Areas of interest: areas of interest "Home Appliance and Electronics Store"
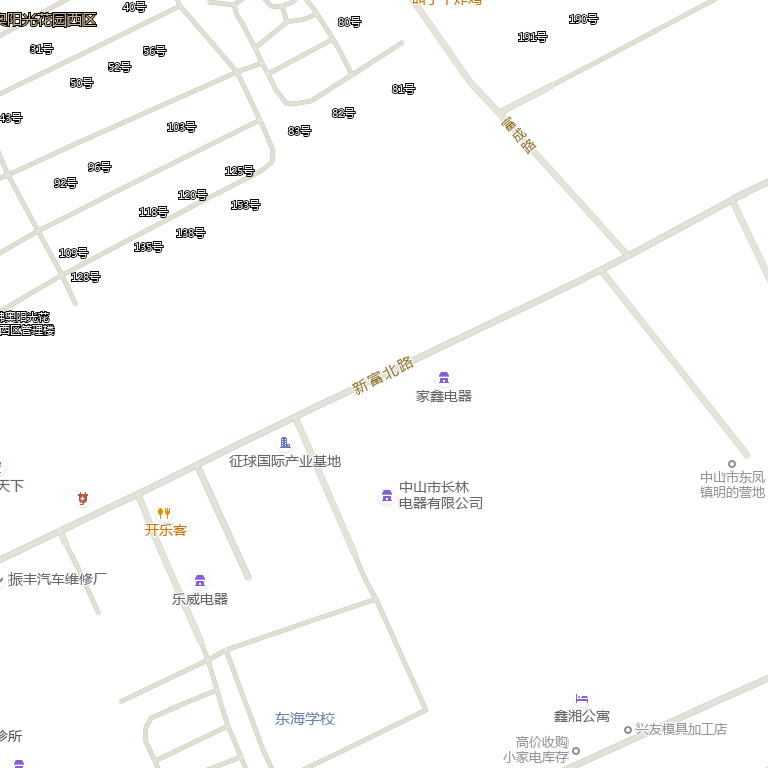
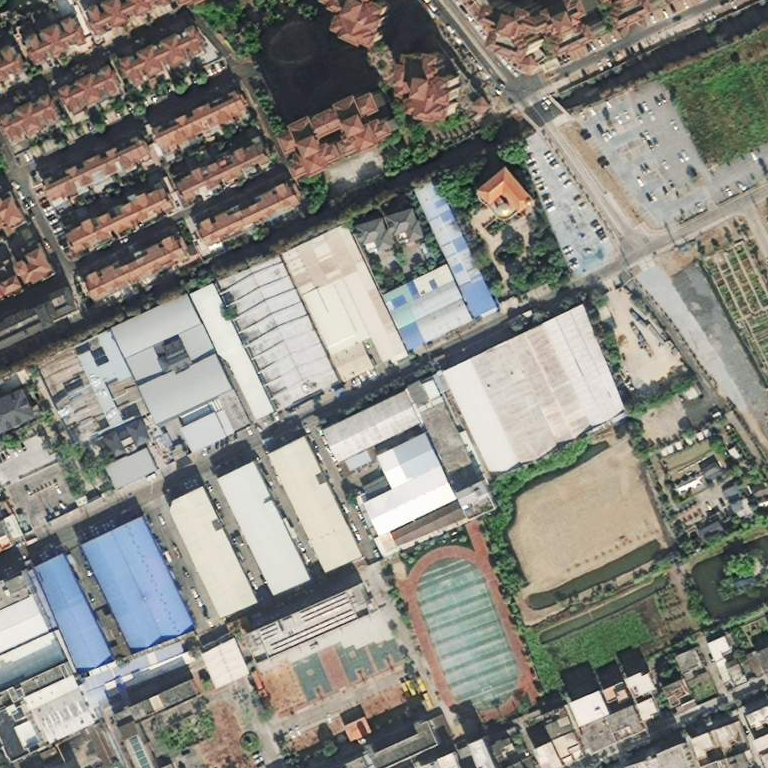